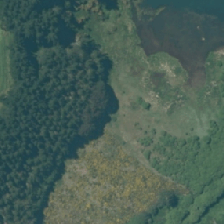
Land cover: herbaceous_freshwater_vege